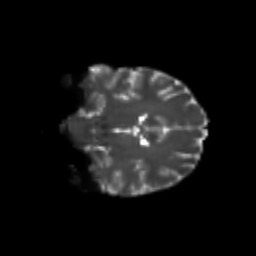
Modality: T2w
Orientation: coronal
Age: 25
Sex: female
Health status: healthy
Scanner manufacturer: philips
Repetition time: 7.39 s
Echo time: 0.08599 s